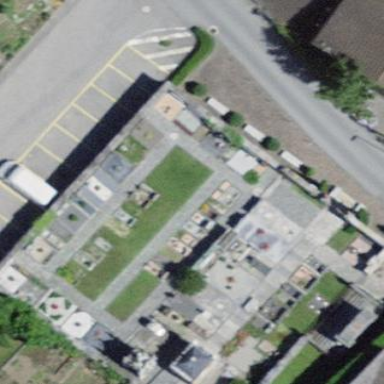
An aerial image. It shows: Cemetery.